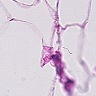
Metastatic tissue present: no